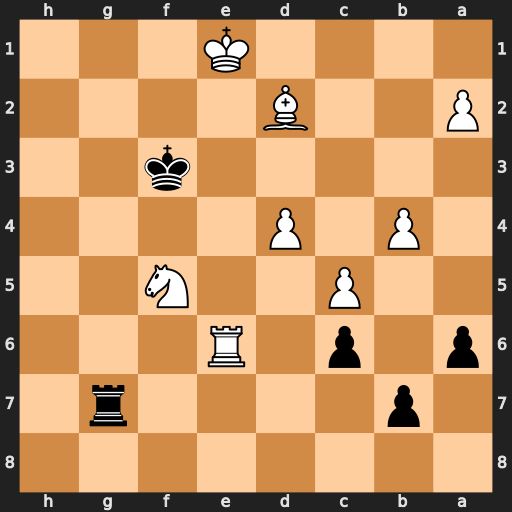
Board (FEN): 8/1p4r1/p1p1R3/2P2N2/1P1P4/5k2/P2B4/4K3
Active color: b
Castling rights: -
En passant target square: -
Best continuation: Rg1#